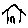
Label: house